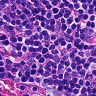
Metastatic tissue present: no